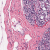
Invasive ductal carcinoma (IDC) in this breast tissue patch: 0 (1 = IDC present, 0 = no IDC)